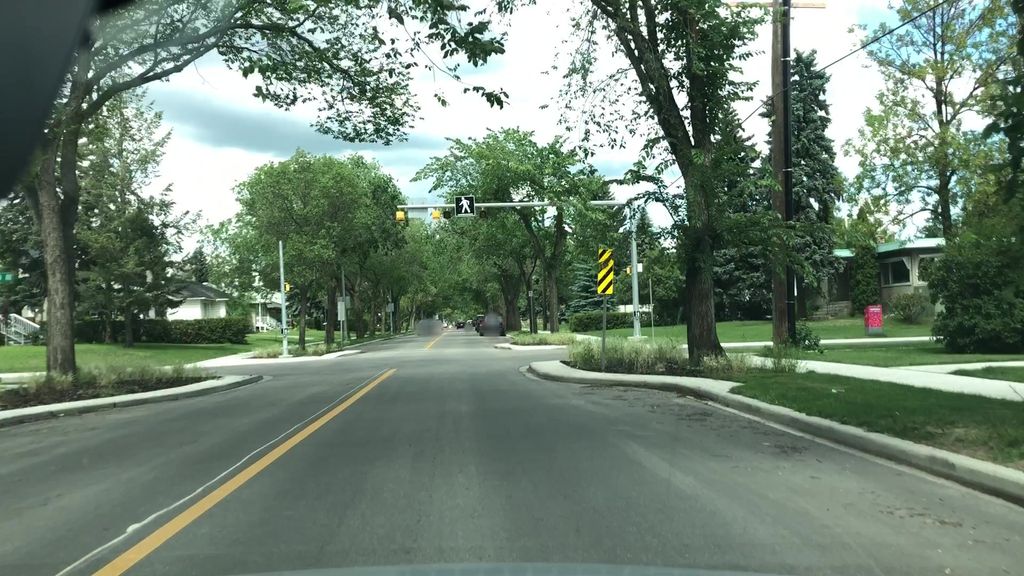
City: edmonton